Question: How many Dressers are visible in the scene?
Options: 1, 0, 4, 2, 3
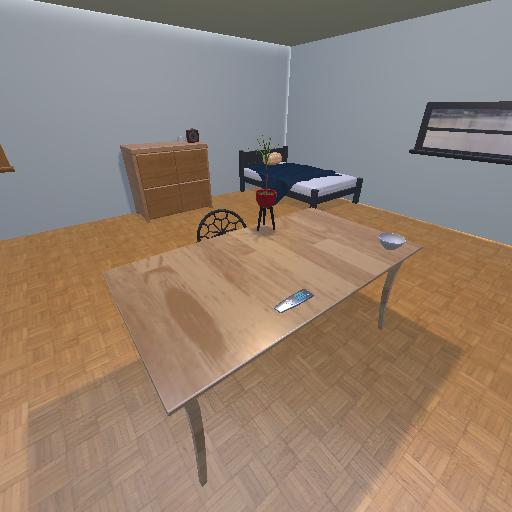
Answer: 1